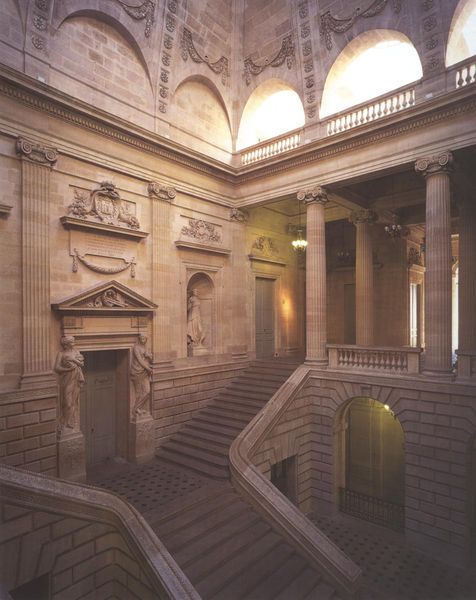
Titel: Grand Théatre
Künstler: Victor Louis
Standort: Bordeaux, Grand Théatre (EU - F - Médoc)
Schlagwörter: fenster, licht, säule, säulen, gebäude, ornament, stein, kirche, figur, skulptur, bogen, giebel, figuren, rundbogen, treppe, stuck, geländer, stufen, galerie, halle, foto, nische, kolonnen, palast, balustrade, altar, arkaden, kapitell, photo, portal, ionisch, treppenhaus, kanneluren, museum, klassik, stockwerke, klassisch, lisenen, tympanon, typanon, säulenordnung, atlanten, kayatiden, sifuren, reliefpfeiler